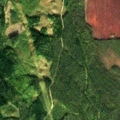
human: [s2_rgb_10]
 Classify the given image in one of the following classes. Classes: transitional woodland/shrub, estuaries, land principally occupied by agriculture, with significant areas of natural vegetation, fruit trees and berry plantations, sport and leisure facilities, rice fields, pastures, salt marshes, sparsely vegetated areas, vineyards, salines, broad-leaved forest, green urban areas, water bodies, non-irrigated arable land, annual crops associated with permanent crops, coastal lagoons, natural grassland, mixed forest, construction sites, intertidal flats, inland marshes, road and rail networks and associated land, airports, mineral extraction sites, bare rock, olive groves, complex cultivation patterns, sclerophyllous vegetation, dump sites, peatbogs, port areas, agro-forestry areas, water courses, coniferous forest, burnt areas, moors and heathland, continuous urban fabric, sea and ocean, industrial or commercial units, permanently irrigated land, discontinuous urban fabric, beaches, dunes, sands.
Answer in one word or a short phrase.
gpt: coniferous forest, mixed forest, transitional woodland/shrub